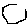
Label: hexagon